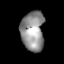
Tissue: lung
Cell type: Others
Senescence score: 0.2194
Nuclear area (px): 899
Mean DAPI intensity: 145.898